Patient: sex F, age 36
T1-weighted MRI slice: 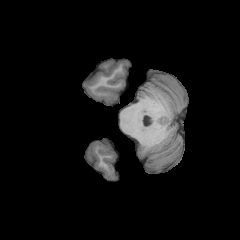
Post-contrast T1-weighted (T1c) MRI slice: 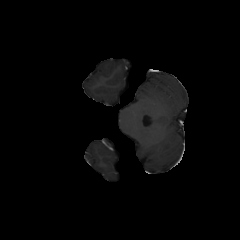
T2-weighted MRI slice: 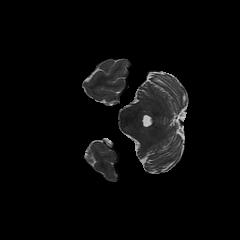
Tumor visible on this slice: no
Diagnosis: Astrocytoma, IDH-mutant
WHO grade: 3